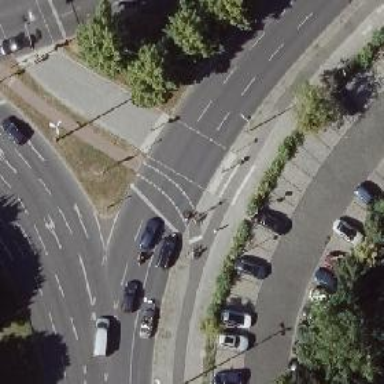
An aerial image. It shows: Road crossing with traffic signals.